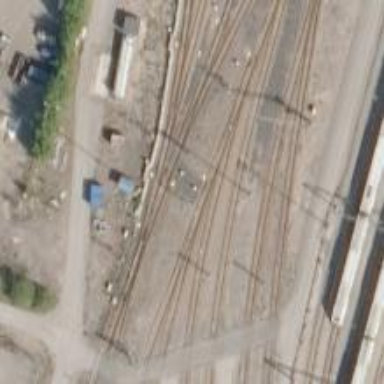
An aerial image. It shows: Rail yard with electrified contact lines for the railway.